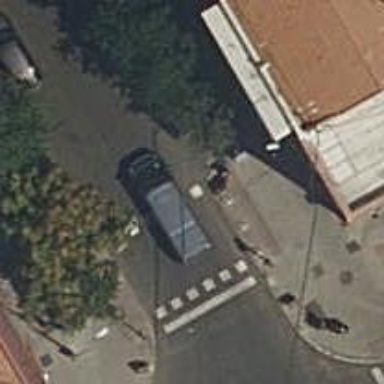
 there are traffic signals and zebra crossing."